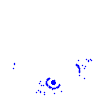
Particle: electron